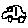
Label: car